Interaction volume radius: 5 \u00c5
Interaction volume height: 35 \u00c5
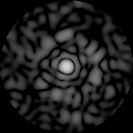
Disorder parameter: 0.8261